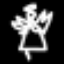
Label: angel